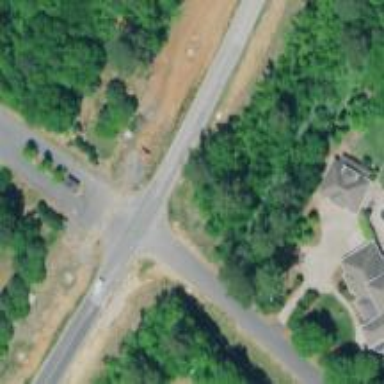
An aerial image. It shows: Unmarked crossing on the road.